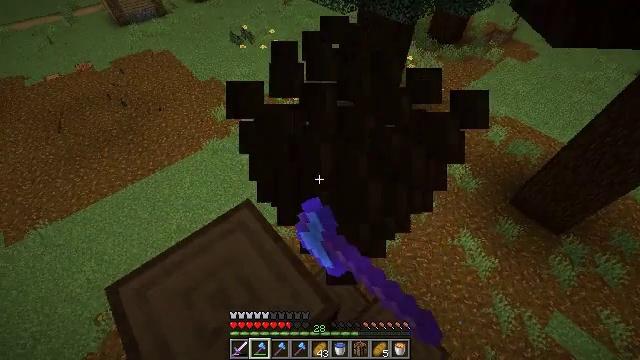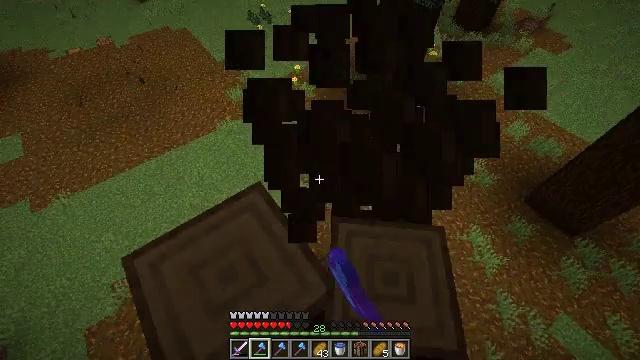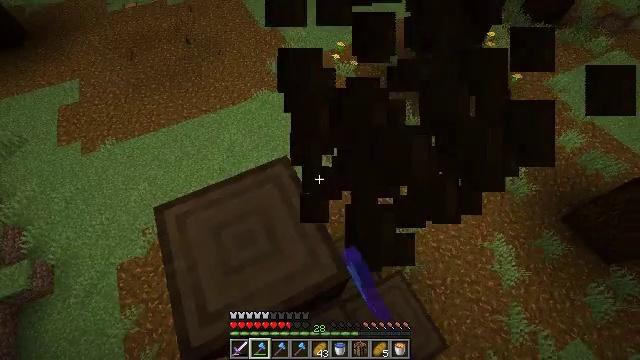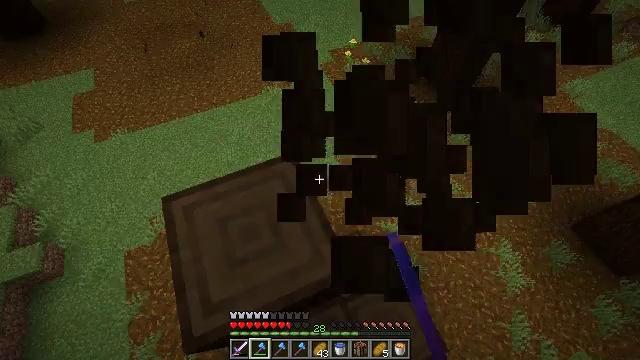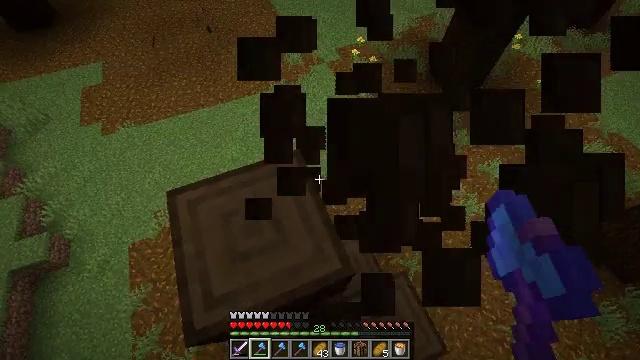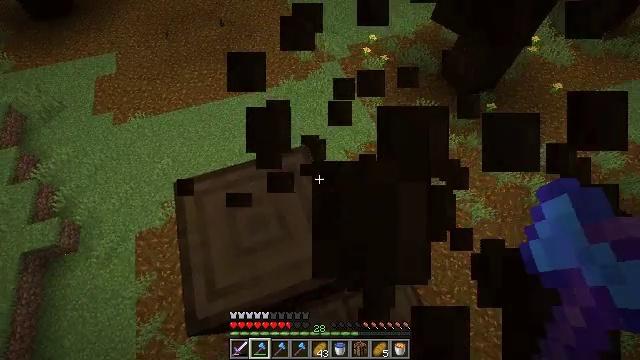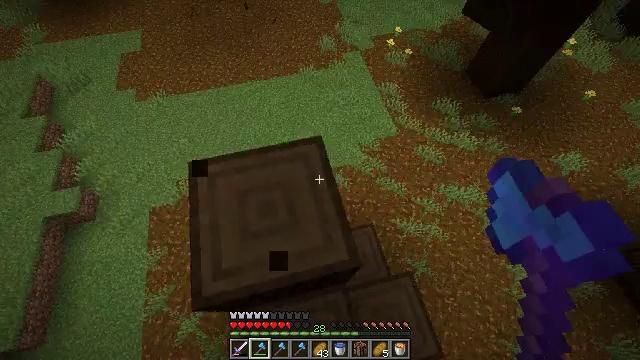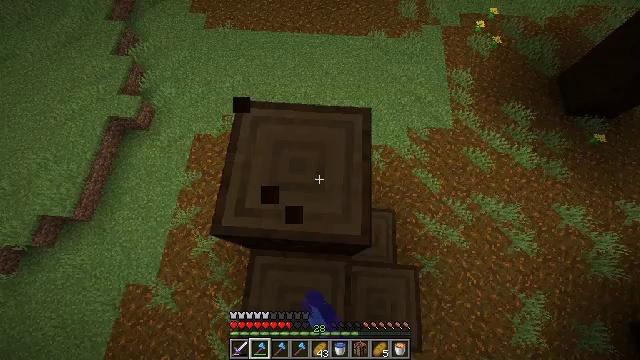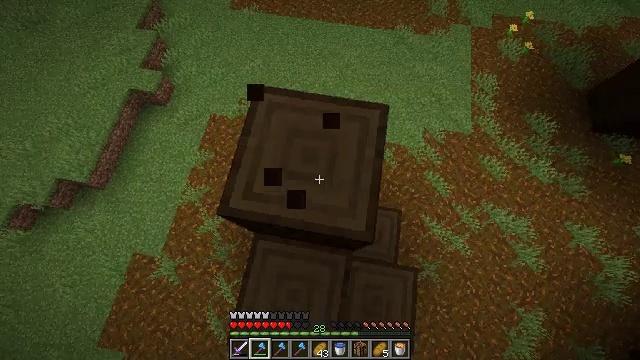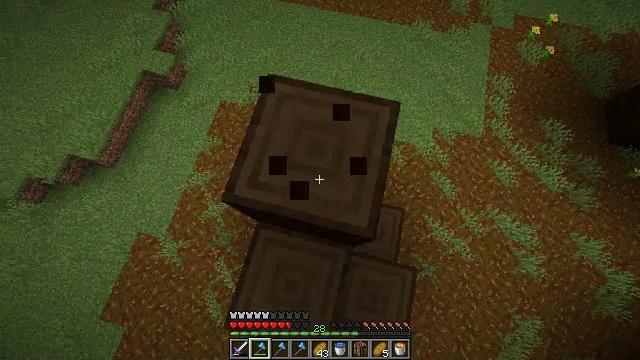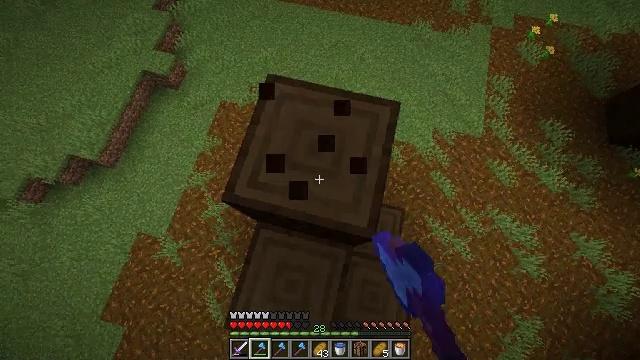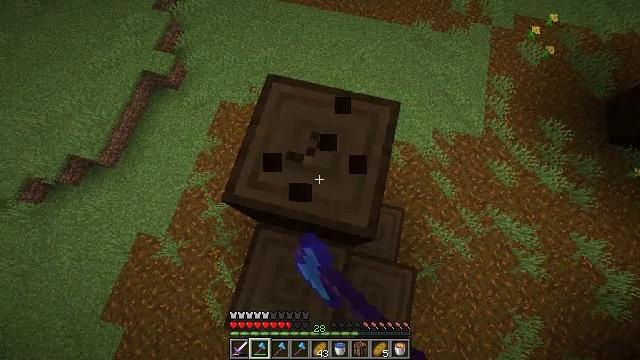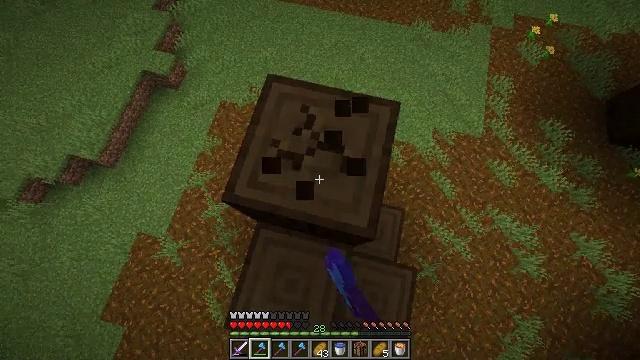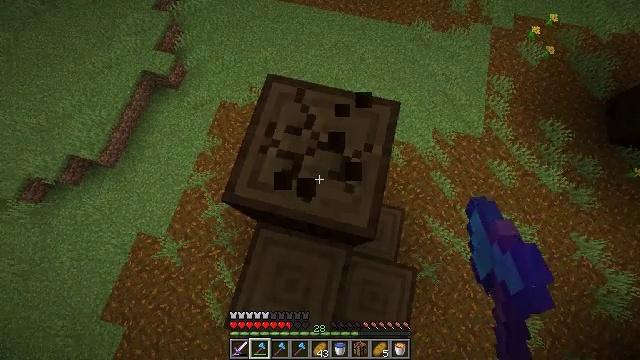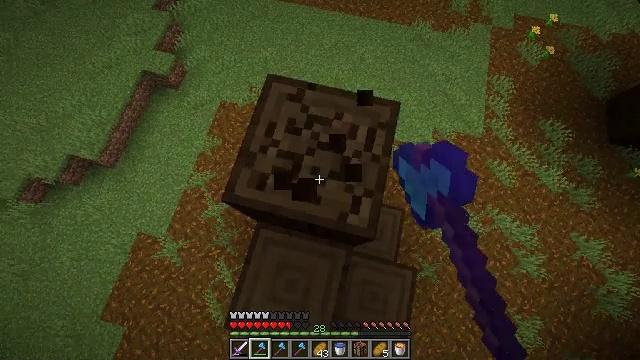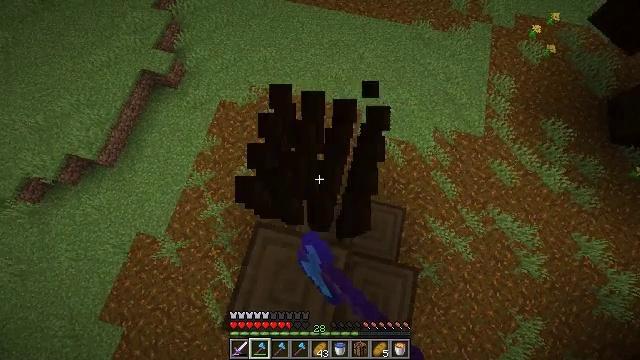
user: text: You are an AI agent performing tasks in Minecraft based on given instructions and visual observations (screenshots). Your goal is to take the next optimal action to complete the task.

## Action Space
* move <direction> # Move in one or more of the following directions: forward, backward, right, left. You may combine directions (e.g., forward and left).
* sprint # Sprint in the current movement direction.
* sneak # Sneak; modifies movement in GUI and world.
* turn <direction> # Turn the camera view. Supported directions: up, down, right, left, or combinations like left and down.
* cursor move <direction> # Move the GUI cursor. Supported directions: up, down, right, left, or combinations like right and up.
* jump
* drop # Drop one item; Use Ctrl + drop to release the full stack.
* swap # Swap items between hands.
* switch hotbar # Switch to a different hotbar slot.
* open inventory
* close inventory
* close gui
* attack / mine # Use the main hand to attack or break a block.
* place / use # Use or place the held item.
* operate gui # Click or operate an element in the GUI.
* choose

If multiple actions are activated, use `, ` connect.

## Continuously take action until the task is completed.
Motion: motion action
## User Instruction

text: Collect spruce log for building materials.
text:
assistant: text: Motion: turn left and down, attack / mine
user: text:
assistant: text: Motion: turn left and down, attack / mine
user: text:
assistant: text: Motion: turn left, attack / mine
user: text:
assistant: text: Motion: turn left, attack / mine
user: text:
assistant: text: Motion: turn left, attack / mine
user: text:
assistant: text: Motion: turn left and down, attack / mine
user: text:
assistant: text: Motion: turn left and down, attack / mine
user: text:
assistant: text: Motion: turn left and down, attack / mine
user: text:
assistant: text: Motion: turn left and down, attack / mine
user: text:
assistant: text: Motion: attack / mine
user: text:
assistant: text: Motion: attack / mine
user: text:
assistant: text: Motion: attack / mine
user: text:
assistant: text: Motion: attack / mine
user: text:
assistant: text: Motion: attack / mine
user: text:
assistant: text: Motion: attack / mine
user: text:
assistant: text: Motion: attack / mine
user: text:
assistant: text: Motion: attack / mine
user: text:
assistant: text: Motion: turn left and down, attack / mine
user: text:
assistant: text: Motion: turn left, attack / mine
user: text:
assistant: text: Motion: turn left, attack / mine
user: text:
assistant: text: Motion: turn left, attack / mine
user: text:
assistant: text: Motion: attack / mine
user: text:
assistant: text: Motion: attack / mine
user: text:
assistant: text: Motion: turn left, attack / mine
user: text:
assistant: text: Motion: turn left and down, attack / mine
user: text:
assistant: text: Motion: turn left and down, attack / mine
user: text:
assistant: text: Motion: turn left, attack / mine
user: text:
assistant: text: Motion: turn left and down, attack / mine
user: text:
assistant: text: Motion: turn left and down, attack / mine
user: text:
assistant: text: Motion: turn left and up, attack / mine